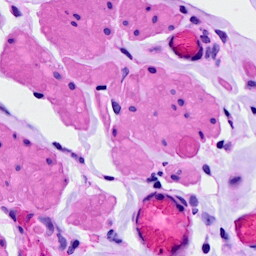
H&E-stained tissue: Ovarian